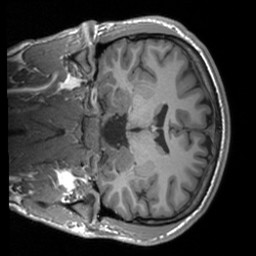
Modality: T1w
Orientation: coronal
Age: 20
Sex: male
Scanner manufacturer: siemens
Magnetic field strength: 3 T
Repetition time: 1.9 s
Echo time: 0.00226 s